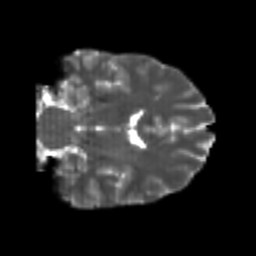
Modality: T2w
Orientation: coronal
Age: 24
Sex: male
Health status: healthy
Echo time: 0.074 s